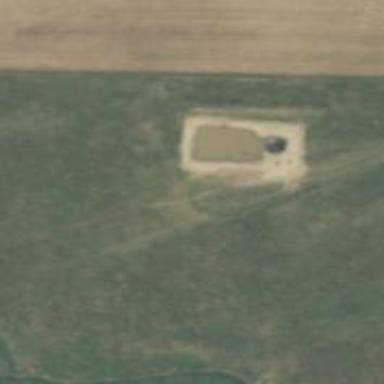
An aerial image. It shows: Storage tank that is man-made.